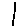
Label: line